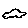
Label: car